Field crop: tomato
Growth stage: 2
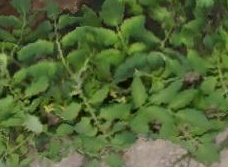
Species: tomato